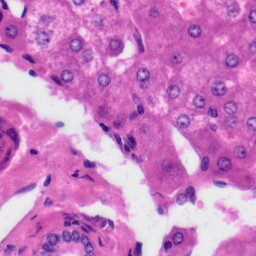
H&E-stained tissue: Liver